Question: I have a column titled 'CompanyNam' and I need to extract the ownership information. The column is in a QGIS attribute table, but that is not important. The column looks like the attached picture.

For example, if 'CEZ' is the first company then, I assign to it number 1, then 'Sokolovska' is the next number, etc. If 'CEZ' appears again in some other row, it will get number 1. It is important to note that if I have 'NULL' in the column I assign a different number to every NULL row entry. I need the numbers corresponding to the 'CompanyNam' output. I have the following code:
'''
EmptyArray = []
d = {}
newlist = []
for gFeat in GeneratorLayer.getFeatures():
Owner = gFeat.attributes()[gProvider.fieldNameIndex('CompanyNam')].toString()
A = ([str(i) for i in Owner]) #convert from PyQt4.QtCore.QString to normal string
B = ''.join(A)
EmptyArray.append(B)
for m, n in enumerate(EmptyArray):
if n not in d:
d[n] = [m+1]
newlist.append({n: d[n]})
if n == '':
d[n] = [m+1]
newlist.append({n: d[n]}) #Every NULL gets a new number
for names in newlist:
for o, p in names.iteritems():
if o == '':
a2 = str('{},NULL'.format(p))
elif o != '':
a2 = str('{},{}'.format(p,o))
'''
I then use 'a2' in further steps. The code runs fine for a column with 60-100 rows but for larger columns, the computational times are really high. Can you suggest any way in which I can re-write this code, keeping the logic?
The output looks like this:
'''
[1],CEZ
[1],CEZ
[1],CEZ
[1],CEZ
[1],CEZ
[1],CEZ
[1],CEZ
[1],CEZ
[9],Sokolovska
[10],International
[11],ENERGOTRANS,
[12],Alpiq
[13],Mittal Steel
[14],United
[1],CEZ
[1],CEZ
[17],Dalkia.....
'''
It would be even nicer to have the numbering '[1 ], [2], [3]' and not '[1 ], [9], [10]', but I haven't figure out how to do that.
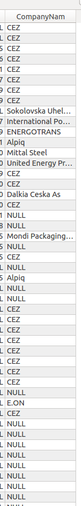
Answer: I would use a list, as you do to attach items, and a separate dictionary to get the numbers:
'''
EmptyArray = []
d = {}
newlist = []
for gFeat in GeneratorLayer.getFeatures():
Owner = gFeat.attributes()[gProvider.fieldNameIndex('CompanyNam')].toString()
A = ([str(i) for i in Owner]) #convert from PyQt4.QtCore.QString to normal string
B = ''.join(A)
EmptyArray.append(B)
m = 1
for n in EmptyArray: # no need to enumerate as numbers should increment only on uniques
if n not in d: # this is a unique
d[n] = [m] # put number in dictionary, with key as val.
m += 1 # so increment
elif n == '': # if it's blank (and if it is already in the dict)
d[n].append(m) # append new number, as blanks always increment
m += 1 # increment
for name in EmptyArray: # looping less as only want to get names
if name == '': # if it's a blank, we want to pop out the first item in the list.
a2 = str('{},NULL'.format(d[name].pop(0)))
else: # otherwise we just index the first item.
a2 = str('{},{}'.format(d[name][0], name))
'''
The above should work.
This way you don't have to loop so much and the logic is a bit clearer. This should hopefully help with computation time, but would also give you the right numbers.
We always append to a list when looping through the EmptyArray, which may not be the best way to go about it, as you only really need a list for the blanks and directly accessing an item without using a list would be faster - but when the list is 1 item long I doubt there will be much difference.
For the blanks we need to use a list, so it can accept multiple numbers (one for each blank). To get the right number for each blank, we just need to pop out the number from the front of the list each time we encounter a blank - which should correspond to the number that was originally assigned to that blank.
We also don't need to make a new list and can just repeat our loop over EmptyArray.
# To make it even more efficient
we can get rid of the second loop over EmptyArray completely (I don't see any extra logic that makes it necessary) and simply do the below with the first loop:
'''
for n in EmptyArray: # no need to enumerate as numbers should increment only on uniques
if n == '' : # blanks always increment - no need to store as we treat them as new
a2 = str('{},NULL'.format(m))
m += 1 # so increment
elif n not in d: # this is unique, so add to dict and increment
d[n] = m # add to dict for future reference
a2 = str('{},{}'.format(m, n))
m += 1 # increment
else: # it's in the dict, and not a blank, so grab from dict.
a2 = str('{},{}'.format(d[n], n))
'''
That way we have got rid of a large number of the loops and the efficiency of the program should be much improved. It also removes the need to store the blanks corresponding numbers, so that extra effort is saved - and we can use direct references to the numbers for everything else.
# So I made two functions to try and replicate what you want:
'''
EmptyArray = ['',1,2,3,'',1,'',3,2,'',1]
m = 1
a2 = ''
def f1 (EmptyArray, d, m, a2):
for n in EmptyArray: # no need to enumerate as numbers should increment only on uniques
if n not in d: # this is a unique
d[n] = [m] # put number in dictionary, with key as val.
m += 1 # so increment
elif n == '': # if it's blank (and if it is already in the dict)
d[n].append(m) # append new number, as blanks always increment
m += 1 # increment
for name in EmptyArray: # looping less as only want to get names
if name == '': # if it's a blank, we want to pop out the first item in the list.
a2 += str('{},NULL
'.format(d[name].pop(0)))
else: # otherwise we just index the first item.
a2 += str('{},{}
'.format(d[name][0], name))
print(a2)
def f2 (EmptyArray, d, m, a2):
for n in EmptyArray: # no need to enumerate as numbers should increment only on uniques
if n == '' : # blanks always increment - no need to store as we treat them as new
a2 += str('{},NULL
'.format(m))
m += 1 # so increment
elif n not in d: # this is unique, so add to dict and increment
d[n] = m # add to dict for future reference
a2 += str('{},{}
'.format(m, n))
m += 1 # increment
else: # it's in the dict, and not a blank, so grab from dict.
a2 += str('{},{}
'.format(d[n], n))
print(a2)
f1(EmptyArray, {}, m, a2)
f2(EmptyArray, {}, m, a2)
'''
here is the output for the calls:
'''
1,NULL
2,1
3,2
4,3
5,NULL
2,1
6,NULL
4,3
3,2
7,NULL
2,1
1,NULL
2,1
3,2
4,3
5,NULL
2,1
6,NULL
4,3
3,2
7,NULL
2,1
'''
and the times for f1 and f2 respectively:
'''
3.4341892885662415e-05
1.5789376039385022e-05
'''
So f2 takes a bit less than half the time as f1.